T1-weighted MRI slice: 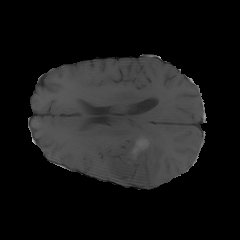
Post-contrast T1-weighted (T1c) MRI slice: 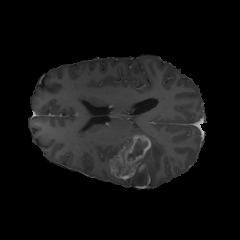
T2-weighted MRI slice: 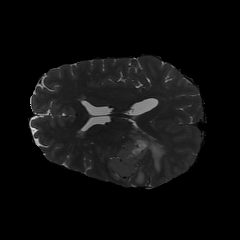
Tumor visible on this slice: yes